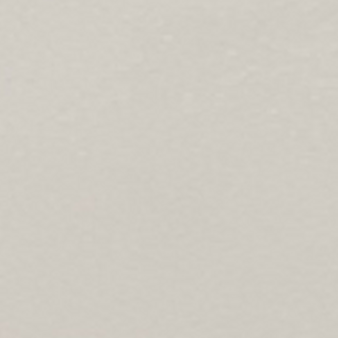
Label: other